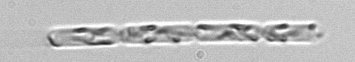
Label: Dactyliosolen_fragilissimus